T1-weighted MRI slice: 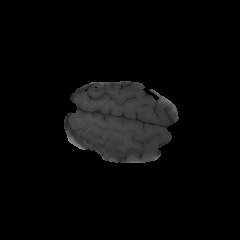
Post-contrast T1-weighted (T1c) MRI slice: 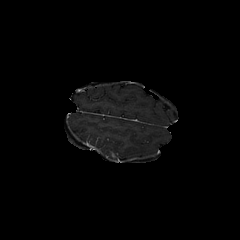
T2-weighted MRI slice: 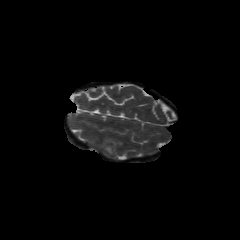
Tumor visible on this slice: yes